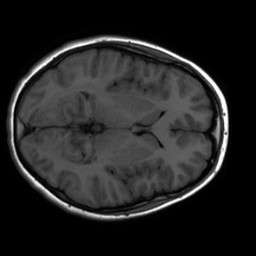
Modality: inplaneT1
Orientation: axial
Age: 19
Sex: female
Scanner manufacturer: ge
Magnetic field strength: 3 T
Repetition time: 2.297 s
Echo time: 0.02273 s